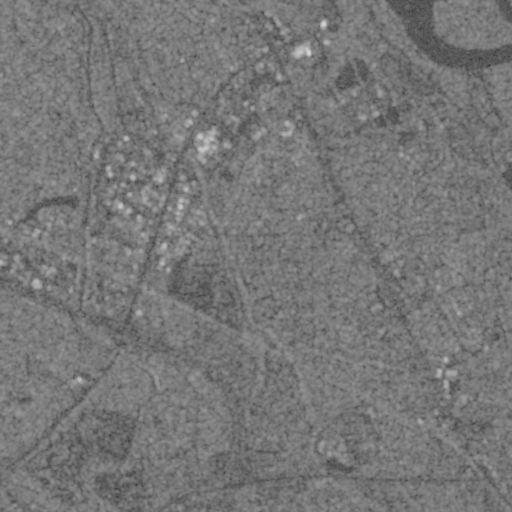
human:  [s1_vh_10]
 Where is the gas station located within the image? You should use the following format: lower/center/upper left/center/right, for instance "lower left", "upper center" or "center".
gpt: The gas station is located in the upper center of the image.
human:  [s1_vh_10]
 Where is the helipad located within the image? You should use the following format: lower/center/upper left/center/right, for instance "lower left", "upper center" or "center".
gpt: The helipad is located in the upper center of the image.
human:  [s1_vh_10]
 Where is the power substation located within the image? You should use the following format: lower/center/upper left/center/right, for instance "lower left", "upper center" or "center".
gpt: The power substation is located in the lower center of the image.
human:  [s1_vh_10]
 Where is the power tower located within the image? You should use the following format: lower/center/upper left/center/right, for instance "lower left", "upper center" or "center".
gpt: The power tower is located in the lower center of the image.
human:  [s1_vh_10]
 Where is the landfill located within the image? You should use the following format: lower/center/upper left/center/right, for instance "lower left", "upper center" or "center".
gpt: There is no landfill in the image.

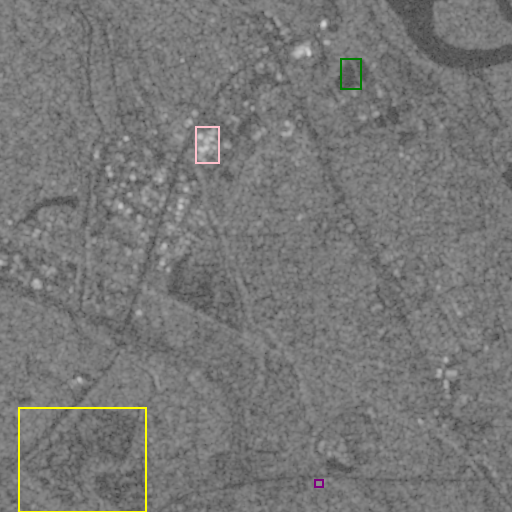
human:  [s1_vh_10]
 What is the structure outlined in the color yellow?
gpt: The structure outlined in yellow is a park.
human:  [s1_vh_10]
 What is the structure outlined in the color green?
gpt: The structure outlined in green is a parking lot.
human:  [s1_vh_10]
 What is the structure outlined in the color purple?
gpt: The structure outlined in purple is a power substation.
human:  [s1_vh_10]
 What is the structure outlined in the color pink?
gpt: The structure outlined in pink is a building.
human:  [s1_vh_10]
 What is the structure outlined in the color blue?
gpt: There is no blue outline.